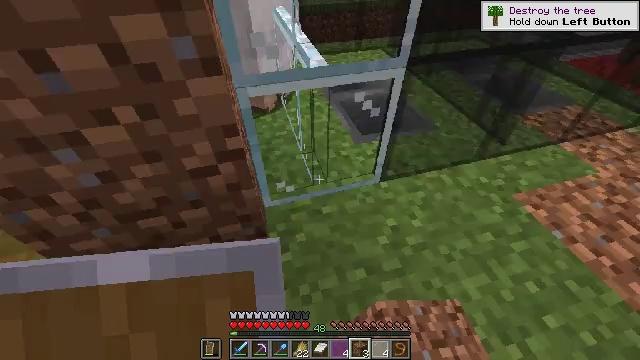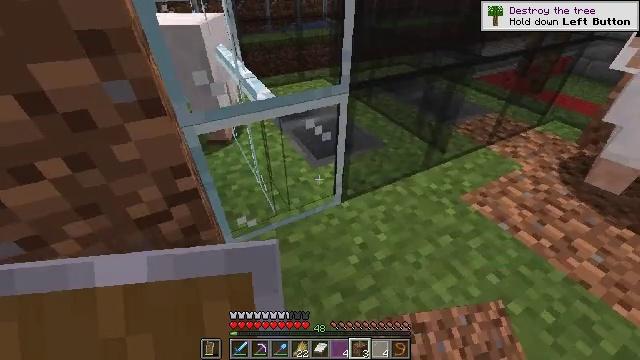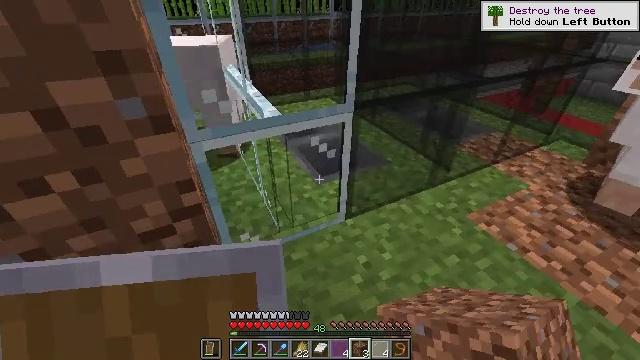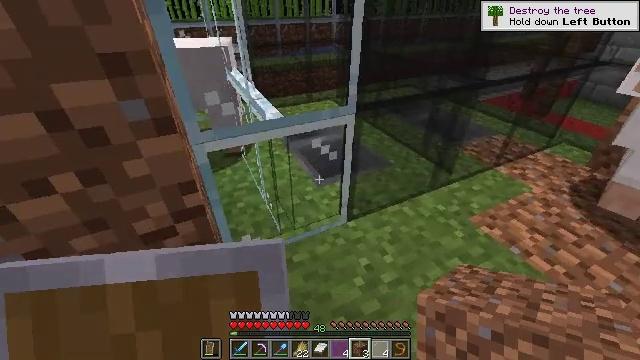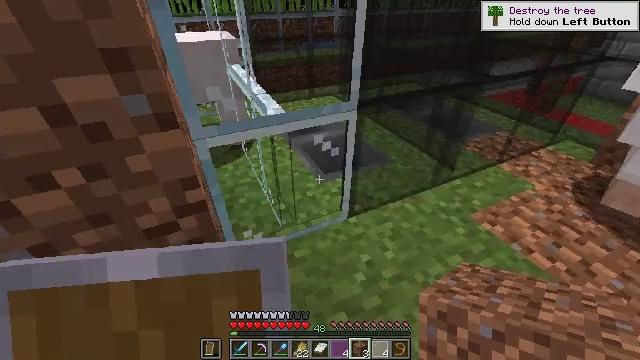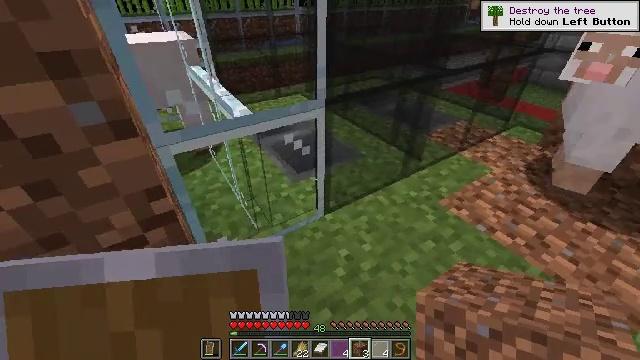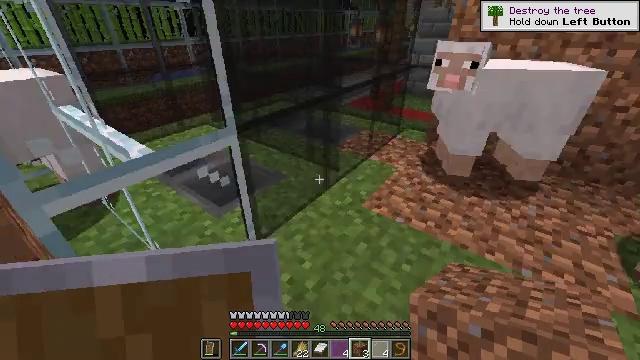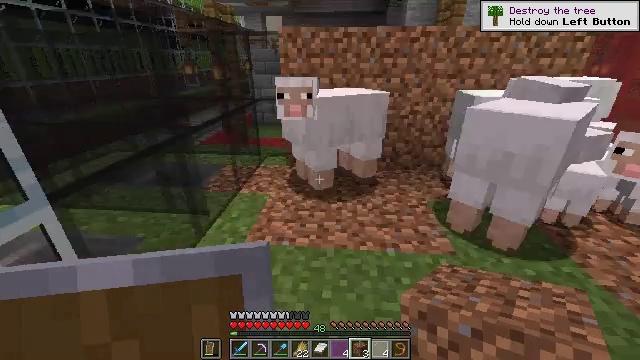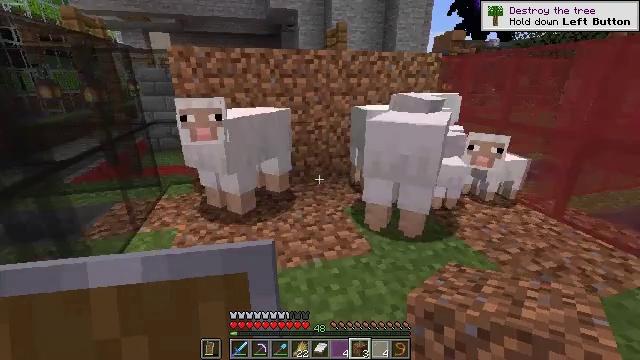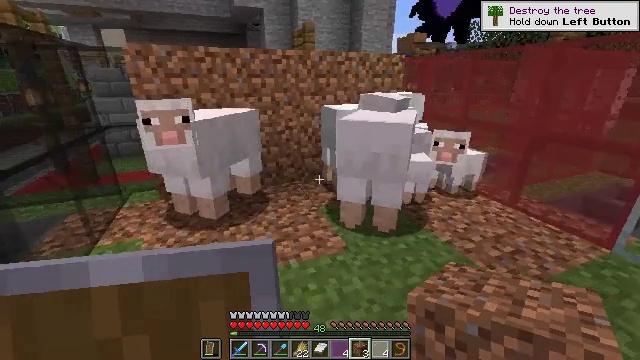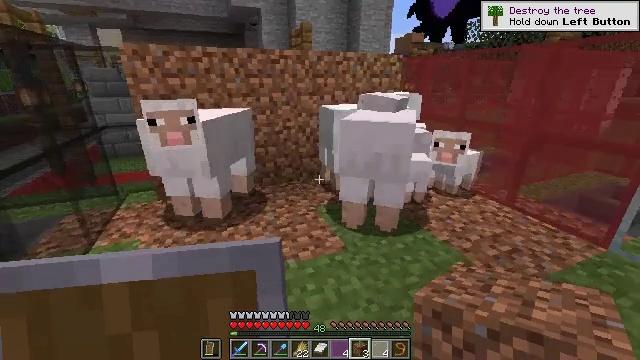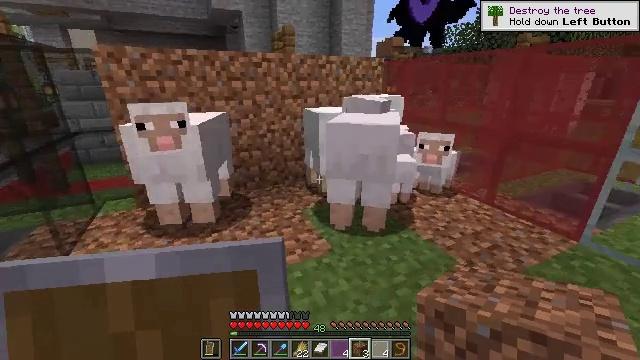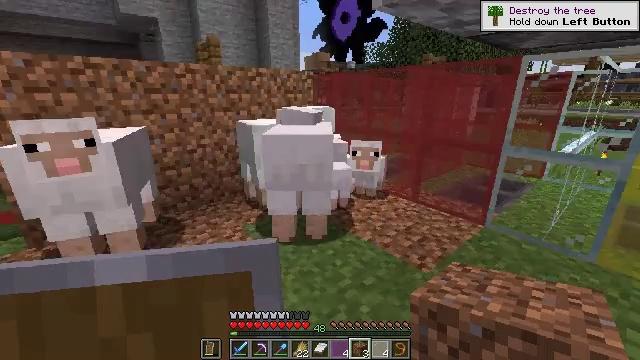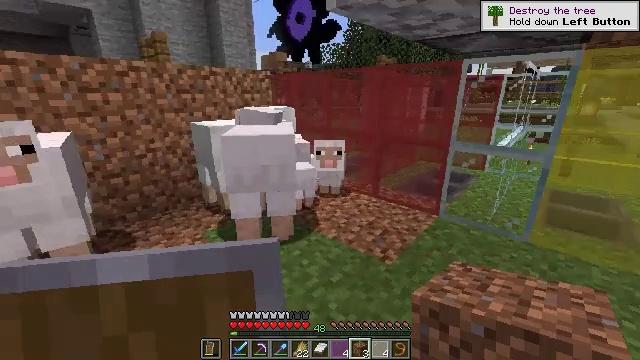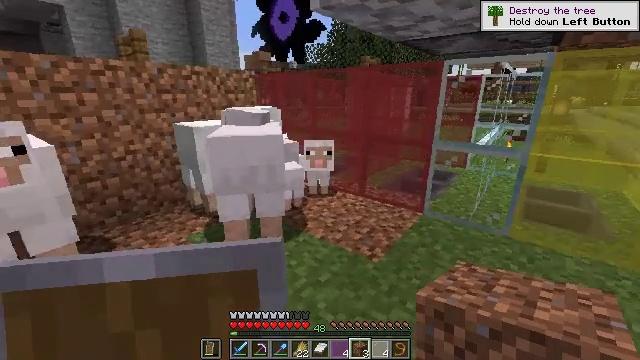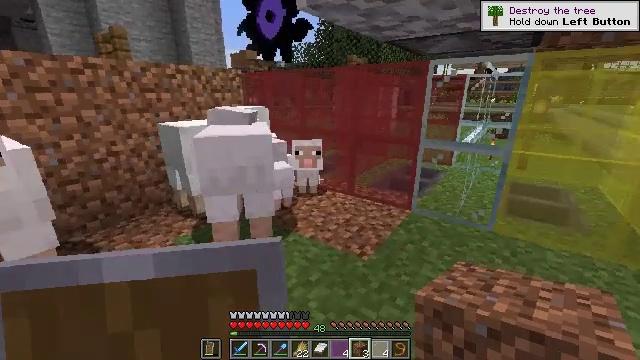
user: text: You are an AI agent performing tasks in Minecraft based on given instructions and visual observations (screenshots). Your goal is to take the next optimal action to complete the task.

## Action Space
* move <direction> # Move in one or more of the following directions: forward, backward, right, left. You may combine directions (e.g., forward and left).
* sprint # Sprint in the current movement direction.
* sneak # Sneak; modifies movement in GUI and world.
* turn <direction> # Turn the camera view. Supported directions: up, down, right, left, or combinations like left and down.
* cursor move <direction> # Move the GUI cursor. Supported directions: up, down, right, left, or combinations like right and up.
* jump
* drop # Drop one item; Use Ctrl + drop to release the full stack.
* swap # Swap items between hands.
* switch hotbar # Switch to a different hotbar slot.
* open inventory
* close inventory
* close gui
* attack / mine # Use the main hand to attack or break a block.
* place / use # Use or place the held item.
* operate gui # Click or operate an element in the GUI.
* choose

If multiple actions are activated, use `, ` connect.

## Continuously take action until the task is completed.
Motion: motion action
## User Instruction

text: Destroy the yellow stained glass pane to clear space.
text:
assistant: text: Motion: turn right and up
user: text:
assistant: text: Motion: turn left and up
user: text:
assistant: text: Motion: no_op
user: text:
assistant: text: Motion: no_op
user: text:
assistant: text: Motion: turn right
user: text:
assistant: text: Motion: turn right and up
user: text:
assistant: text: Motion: turn right and up
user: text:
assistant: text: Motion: turn right and up
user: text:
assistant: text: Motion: turn right
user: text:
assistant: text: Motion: no_op
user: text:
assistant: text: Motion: turn right
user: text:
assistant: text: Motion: turn right and up
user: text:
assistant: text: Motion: turn right
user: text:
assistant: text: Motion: turn right
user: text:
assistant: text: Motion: turn right
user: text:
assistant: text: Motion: turn right
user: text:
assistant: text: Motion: turn right
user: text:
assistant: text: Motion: turn right
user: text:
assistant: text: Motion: turn right
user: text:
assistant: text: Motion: turn right
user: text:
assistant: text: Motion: turn right
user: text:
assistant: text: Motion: move forward
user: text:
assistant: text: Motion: move forward and move right
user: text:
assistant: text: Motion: move forward and move right
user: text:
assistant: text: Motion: move forward and move right
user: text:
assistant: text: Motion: move forward and move right
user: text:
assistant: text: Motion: move forward
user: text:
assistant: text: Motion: move forward
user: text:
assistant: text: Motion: move forward
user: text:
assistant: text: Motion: move forward